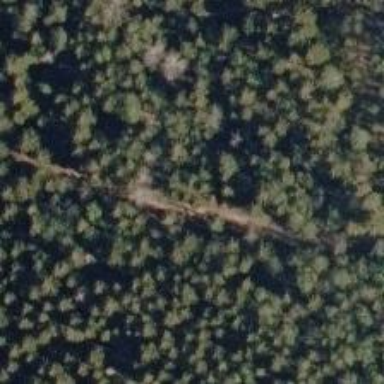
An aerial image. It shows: Track road leading to bridge. The bridge is designed for nordic skiing.